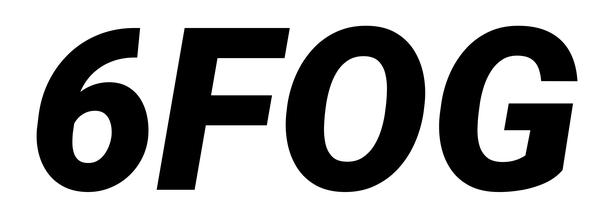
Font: Roboto-Italic_Black_Italic